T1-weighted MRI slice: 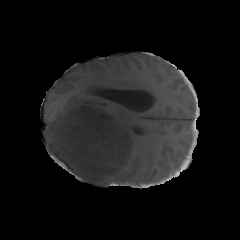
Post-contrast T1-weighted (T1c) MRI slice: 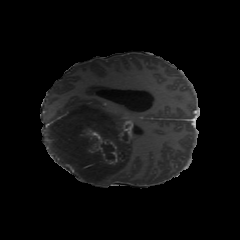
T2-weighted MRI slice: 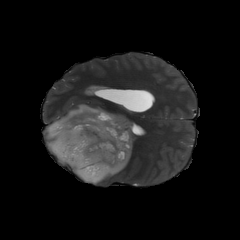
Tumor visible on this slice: yes